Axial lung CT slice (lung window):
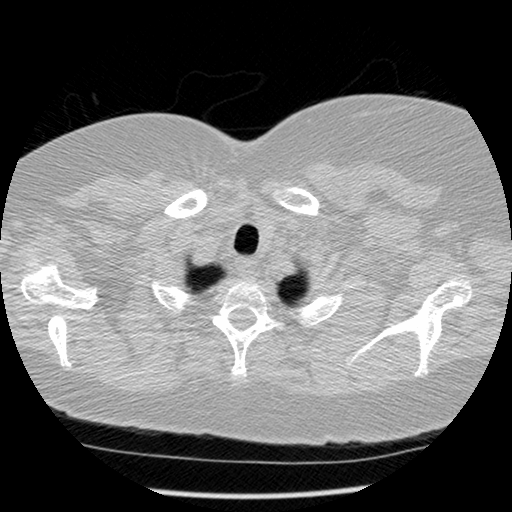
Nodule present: no